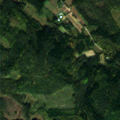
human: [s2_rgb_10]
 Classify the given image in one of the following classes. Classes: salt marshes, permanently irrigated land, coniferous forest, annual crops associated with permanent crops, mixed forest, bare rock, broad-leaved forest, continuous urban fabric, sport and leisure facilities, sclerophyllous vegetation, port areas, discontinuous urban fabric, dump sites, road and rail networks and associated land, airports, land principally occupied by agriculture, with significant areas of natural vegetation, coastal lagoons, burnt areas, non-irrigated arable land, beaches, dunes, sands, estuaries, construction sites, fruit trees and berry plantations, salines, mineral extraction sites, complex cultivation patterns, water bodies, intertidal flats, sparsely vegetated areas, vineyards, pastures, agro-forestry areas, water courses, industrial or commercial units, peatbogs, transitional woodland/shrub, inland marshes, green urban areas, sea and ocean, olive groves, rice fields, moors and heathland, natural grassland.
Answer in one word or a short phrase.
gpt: coniferous forest, mixed forest